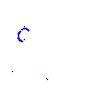
Particle: proton